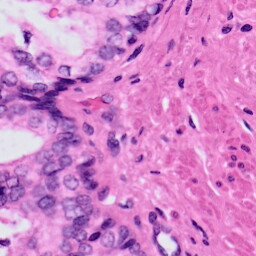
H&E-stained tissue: Prostate